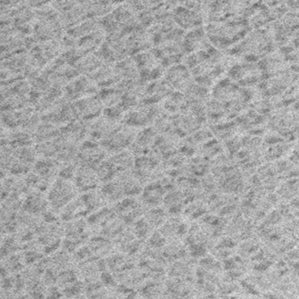
Label: frost